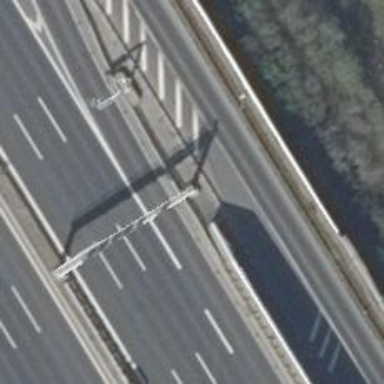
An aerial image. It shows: Gantry structure.